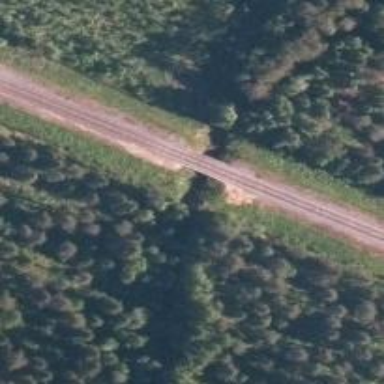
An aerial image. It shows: Bridge over railway track classified as B1.